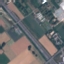
Land use / land cover: Highway